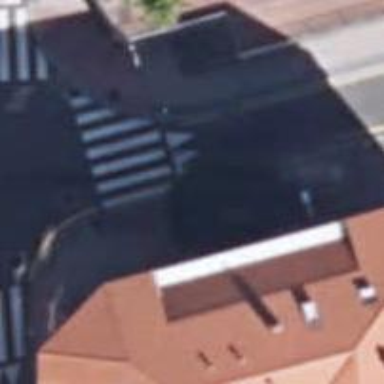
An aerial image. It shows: Uncontrolled zebra crossing with table for traffic calming.